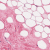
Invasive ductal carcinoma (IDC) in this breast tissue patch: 0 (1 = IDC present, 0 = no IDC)